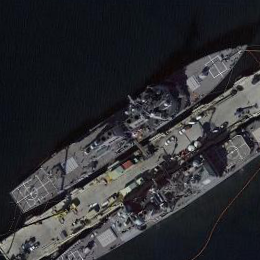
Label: destroyer